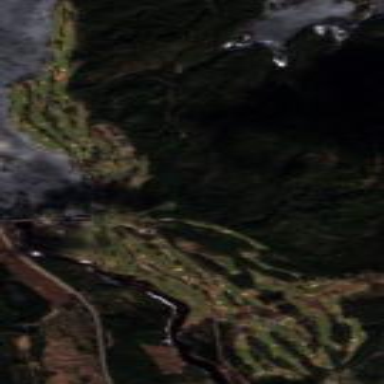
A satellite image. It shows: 36-hole golf course categorized as leisure land.